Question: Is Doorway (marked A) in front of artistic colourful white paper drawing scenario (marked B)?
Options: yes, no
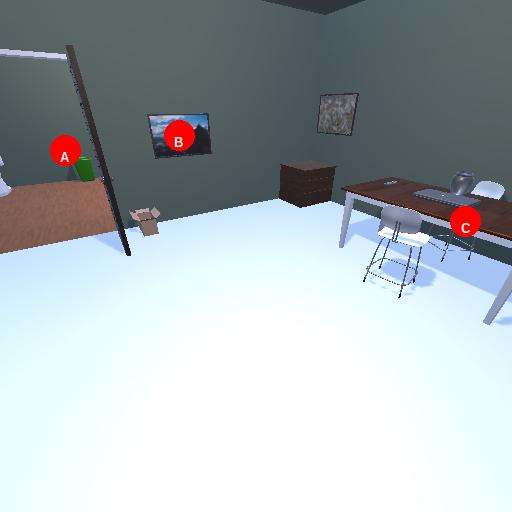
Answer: yes